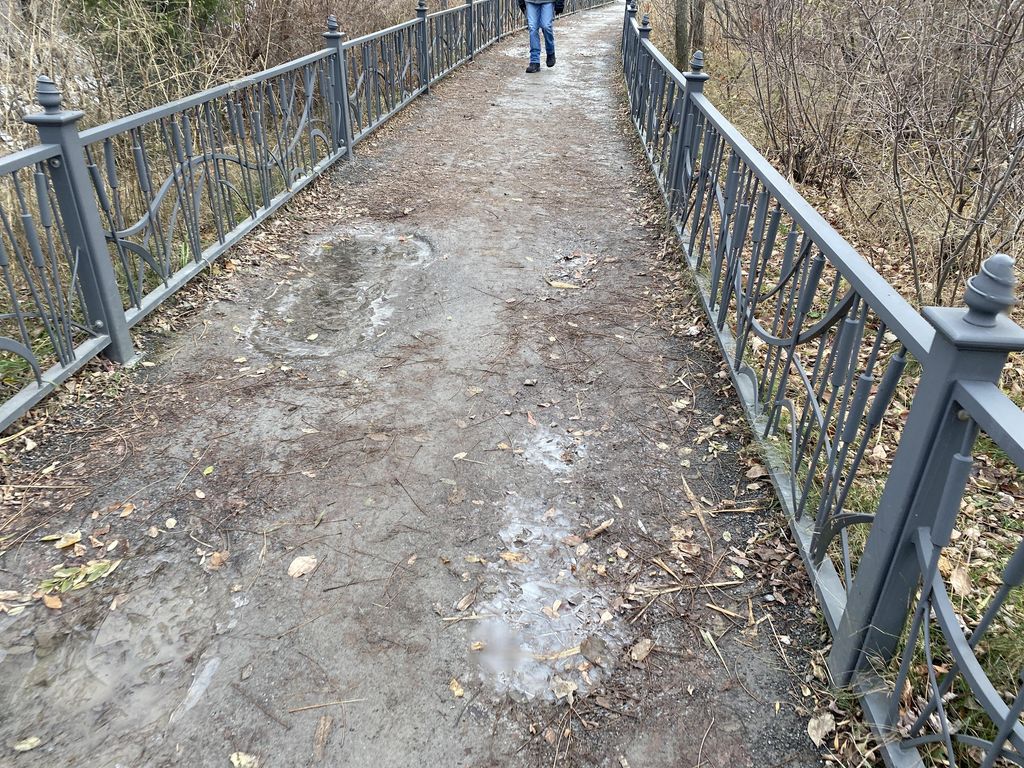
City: montreal